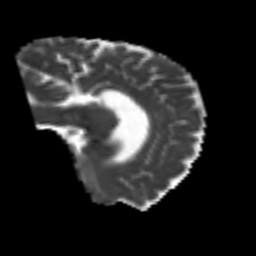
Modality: MD
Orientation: sagittal
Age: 54
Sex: female
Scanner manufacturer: siemens
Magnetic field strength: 3 T
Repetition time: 4.987 s
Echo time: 0.0792 s